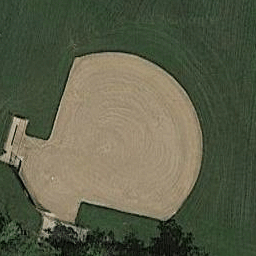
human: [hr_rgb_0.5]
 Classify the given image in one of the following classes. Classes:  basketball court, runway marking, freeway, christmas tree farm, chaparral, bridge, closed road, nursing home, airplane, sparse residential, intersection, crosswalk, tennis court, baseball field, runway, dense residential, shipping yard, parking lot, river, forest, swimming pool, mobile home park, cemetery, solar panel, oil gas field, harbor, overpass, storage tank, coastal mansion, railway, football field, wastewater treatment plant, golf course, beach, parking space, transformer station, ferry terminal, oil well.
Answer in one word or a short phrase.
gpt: baseball field